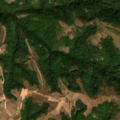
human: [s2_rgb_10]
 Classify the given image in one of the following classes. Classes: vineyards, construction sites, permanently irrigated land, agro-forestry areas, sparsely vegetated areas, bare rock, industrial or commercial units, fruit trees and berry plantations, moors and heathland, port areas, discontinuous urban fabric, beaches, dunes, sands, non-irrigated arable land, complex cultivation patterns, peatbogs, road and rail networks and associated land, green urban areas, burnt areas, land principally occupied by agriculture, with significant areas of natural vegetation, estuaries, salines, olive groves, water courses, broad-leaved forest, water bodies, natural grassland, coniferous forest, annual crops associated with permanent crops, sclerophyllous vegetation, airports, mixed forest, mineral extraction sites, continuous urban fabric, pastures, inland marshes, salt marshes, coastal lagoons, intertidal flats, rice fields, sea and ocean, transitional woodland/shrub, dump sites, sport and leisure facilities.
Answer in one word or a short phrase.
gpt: complex cultivation patterns, land principally occupied by agriculture, with significant areas of natural vegetation, broad-leaved forest